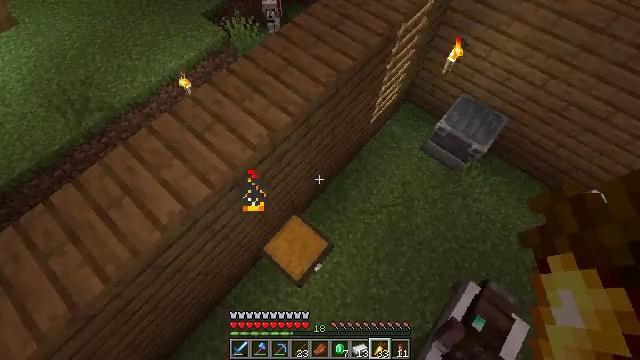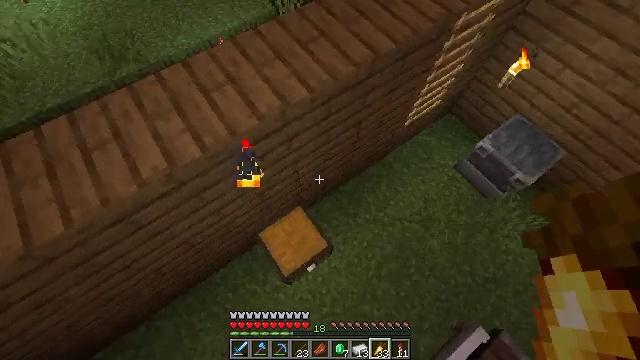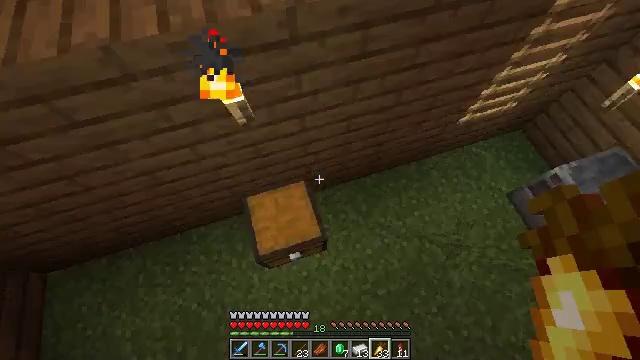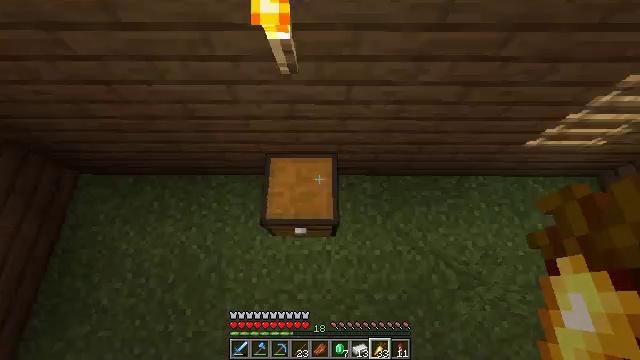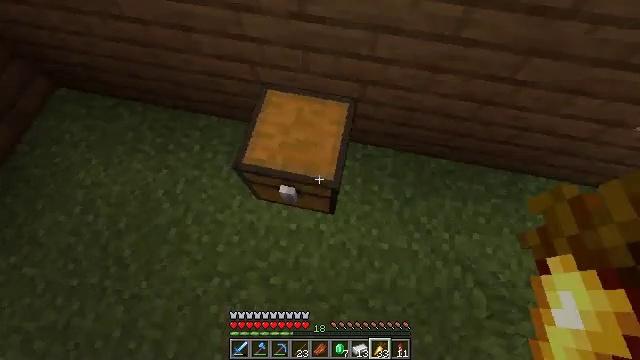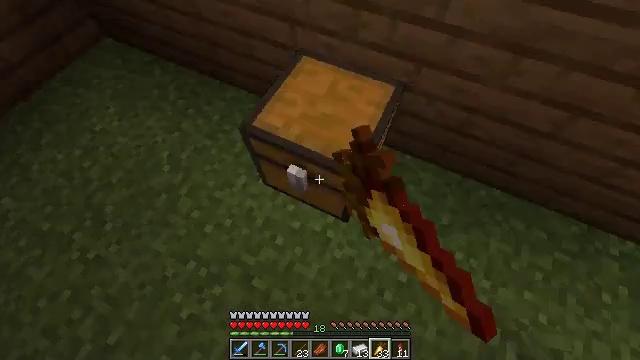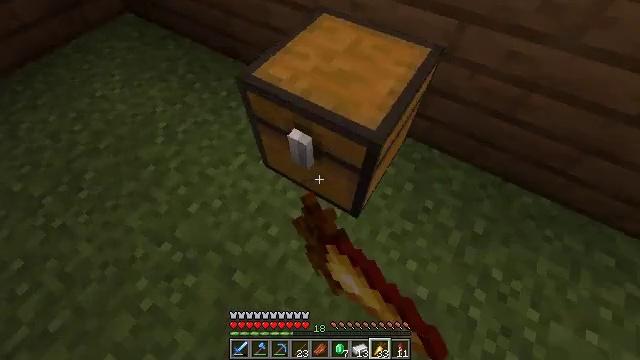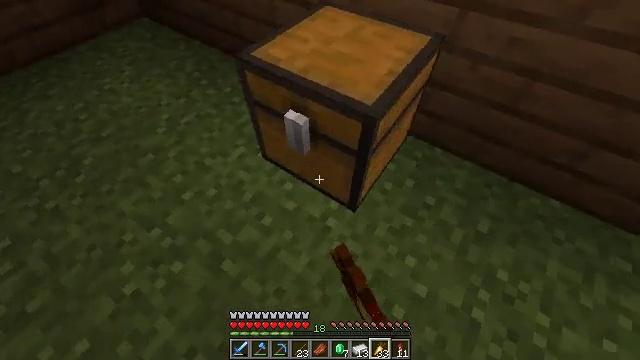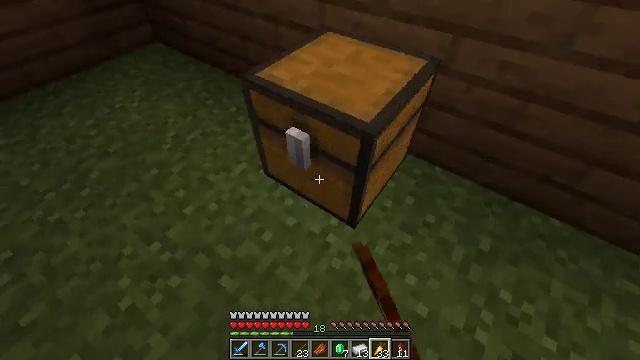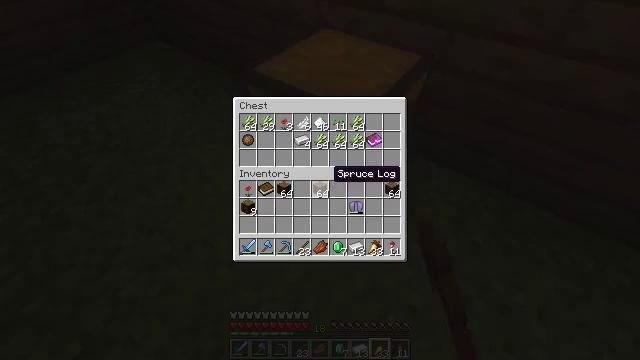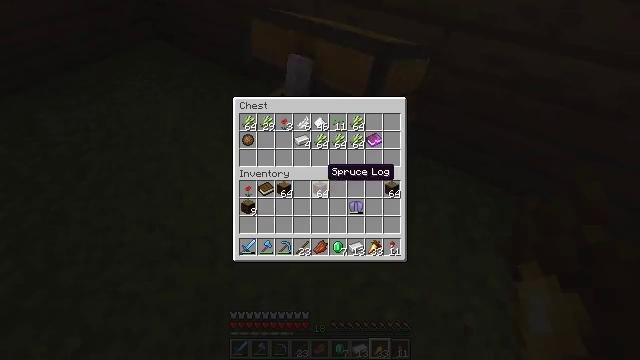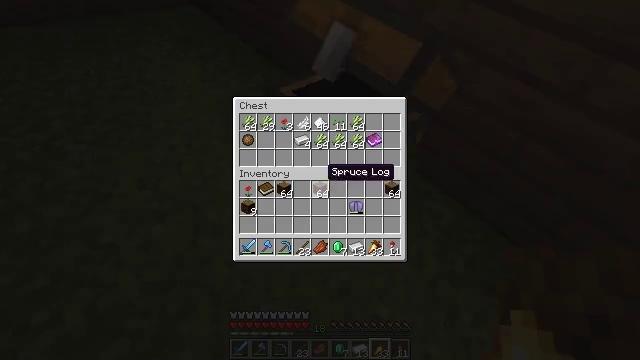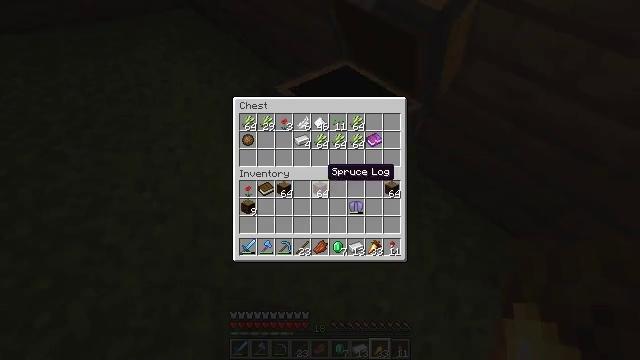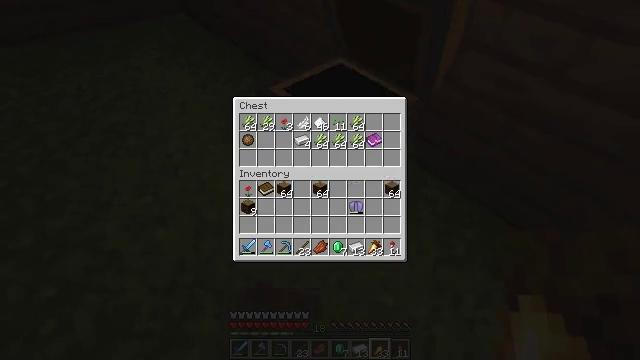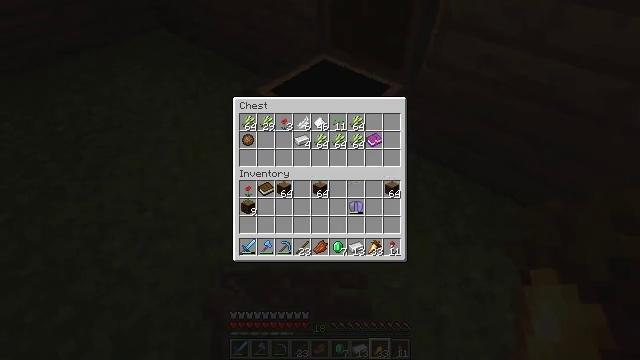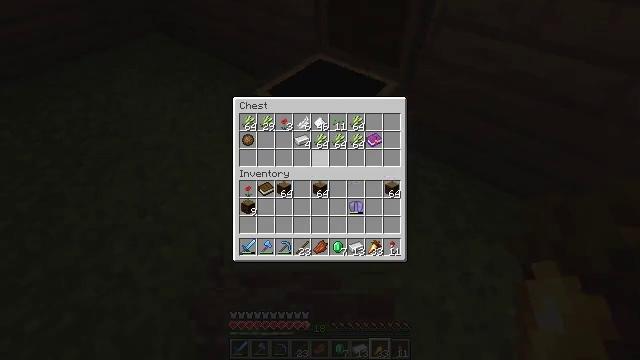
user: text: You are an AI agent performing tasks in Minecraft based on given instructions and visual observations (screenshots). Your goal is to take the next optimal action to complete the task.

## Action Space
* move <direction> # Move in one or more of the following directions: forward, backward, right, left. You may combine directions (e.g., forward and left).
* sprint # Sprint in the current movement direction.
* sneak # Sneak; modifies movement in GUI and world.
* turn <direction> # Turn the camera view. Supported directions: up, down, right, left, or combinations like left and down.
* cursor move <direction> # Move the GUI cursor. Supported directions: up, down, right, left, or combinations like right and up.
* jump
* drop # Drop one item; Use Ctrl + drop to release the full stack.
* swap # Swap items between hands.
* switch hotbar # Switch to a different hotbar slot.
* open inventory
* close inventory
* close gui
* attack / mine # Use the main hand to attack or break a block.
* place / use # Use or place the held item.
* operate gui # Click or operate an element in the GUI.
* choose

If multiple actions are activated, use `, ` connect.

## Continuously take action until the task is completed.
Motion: motion action
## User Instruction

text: Use the crafting grid to assemble arrows.
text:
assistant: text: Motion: turn left
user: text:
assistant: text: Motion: turn left
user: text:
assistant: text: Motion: turn left and down
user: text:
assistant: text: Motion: turn left, use / place
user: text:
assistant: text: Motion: turn left and up, use / place
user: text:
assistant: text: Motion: turn left and up, use / place
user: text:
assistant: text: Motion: turn left and up, use / place
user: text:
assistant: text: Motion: turn up
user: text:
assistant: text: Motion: open gui
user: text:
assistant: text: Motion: no_op
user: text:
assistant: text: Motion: no_op
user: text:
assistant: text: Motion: no_op
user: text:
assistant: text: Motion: no_op
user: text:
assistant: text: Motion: no_op
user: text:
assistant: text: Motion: no_op
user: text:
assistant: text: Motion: cursor move right and up
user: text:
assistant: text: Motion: turn right, close gui
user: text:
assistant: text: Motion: turn right
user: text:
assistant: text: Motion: move forward, turn right and up
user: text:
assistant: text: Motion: move forward, sprint, turn right and up
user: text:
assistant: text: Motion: move forward, sprint, turn right and up
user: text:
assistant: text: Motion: move forward, sprint
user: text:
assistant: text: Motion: move forward, sprint
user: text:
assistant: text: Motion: move forward, sprint
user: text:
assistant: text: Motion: move forward, sprint
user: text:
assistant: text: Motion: move forward, sprint, turn right and up
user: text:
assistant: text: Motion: move forward, sprint, turn right and up
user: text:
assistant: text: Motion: move forward, sprint
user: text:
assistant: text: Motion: move forward, sprint, turn down
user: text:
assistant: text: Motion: move forward, sprint, turn right and down